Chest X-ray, AP view. Patient: 61 years old, sex F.
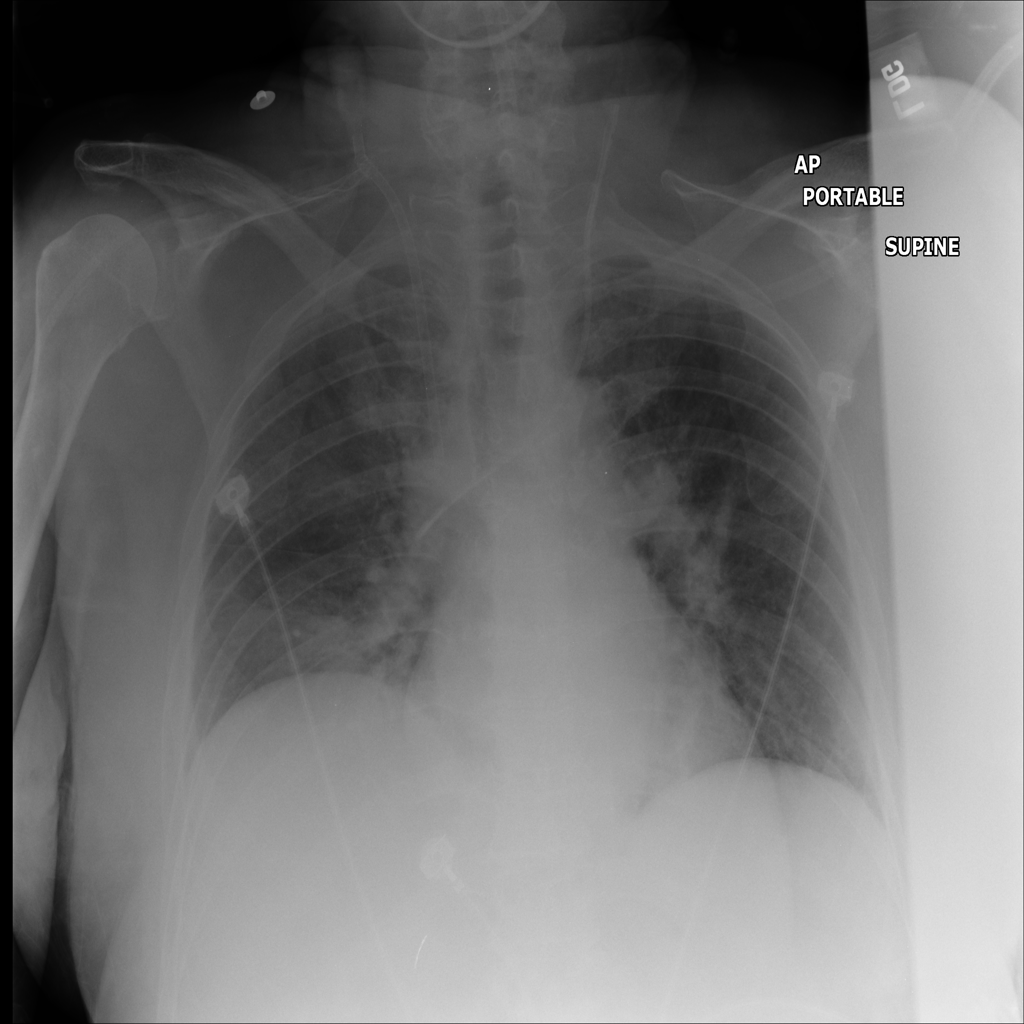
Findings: Atelectasis